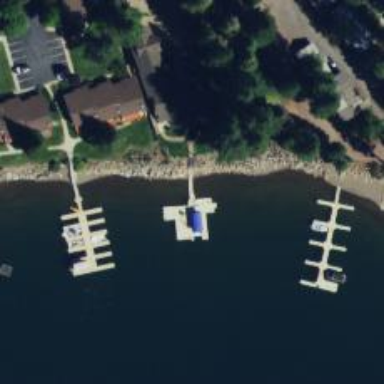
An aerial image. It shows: Man-made pier.